Question: I am using the following code for create a button. It is working fine. but I got the yellow rectangle at the left corner. Why? Please help me. Thanks in advance,
'''
backButton = new QPushButton(tr("Back"));
connect(backButton, SIGNAL(clicked()), this, SLOT(showSearchResultPage()));
backButton->setStyleSheet(
"background-image: url(/Users/aspire/IPhone Development/background_wood_Default.png);"
"border-style: outset;"
"border-width: 2px;"
"border-radius: 10px;"
"border-color: beige;"
"font: bold 16px;"
"color:black;"
"min-width: 10em;"
"min-height: 0.75em;"
" margin: 0 1px 0 1px;"
"color:rgb(255,246,143);"
"padding: 6px;"
);
QGridLayout *layout = new QGridLayout();
layout->addWidget(backButton, 1, 0, 1, 1);
layout->addWidget(detailView, 2, 0, 1, 1);
'''

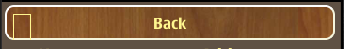
Answer: I'm fairly sure the problem is not in the code you posted (unless, as cjhuitt mentions, it's in the background image). I snagged a simple background png off of google and tried the following python:
'''
from PyQt4 import QtCore, QtGui
import sys
app = QtGui.QApplication(sys.argv)
widget = QtGui.QWidget()
button = QtGui.QPushButton("Back")
button.setStyleSheet(
"background-image: url(wood.png);"
"border-style: outset;"
"border-width: 2px;"
"border-radius: 10px;"
"border-color: beige;"
"font: bold 16px;"
"color: black;"
"min-width: 10em;"
"min-height: 0.75em;"
"margin: 0 1px 0 1px;"
"color:rgb(255,245,143);"
"padding: 6px;"
)
grid = QtGui.QGridLayout(widget)
grid.addWidget(button,1,0,1,1)
widget.show()
sys.exit(app.exec_())
'''
It produces the button without the odd little yellow box you're showing there.